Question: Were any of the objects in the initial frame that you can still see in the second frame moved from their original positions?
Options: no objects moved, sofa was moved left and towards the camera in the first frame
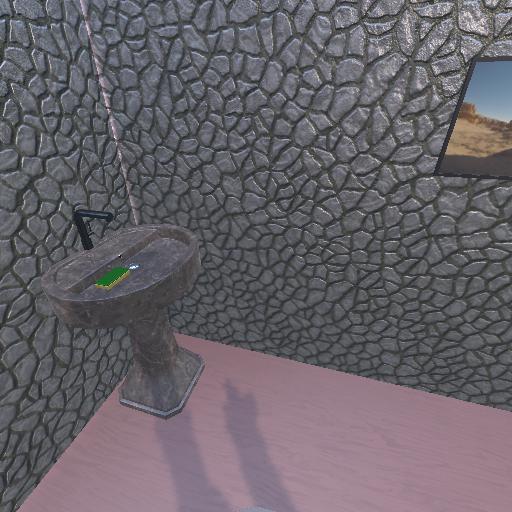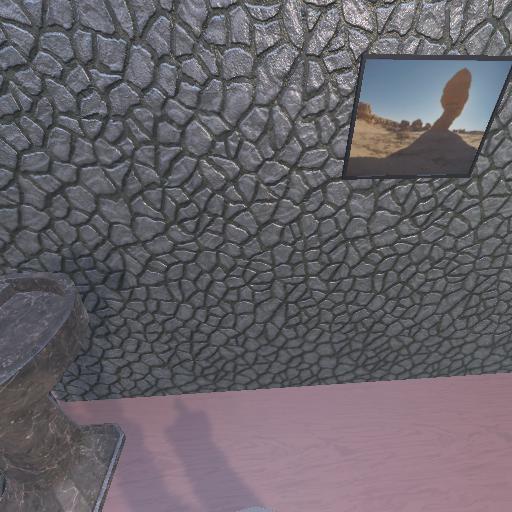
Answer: no objects moved